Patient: sex F, age 61
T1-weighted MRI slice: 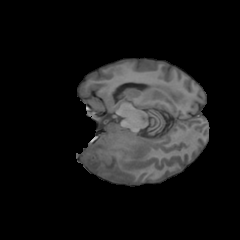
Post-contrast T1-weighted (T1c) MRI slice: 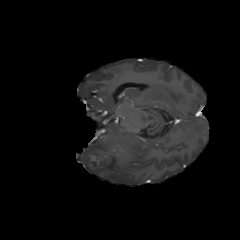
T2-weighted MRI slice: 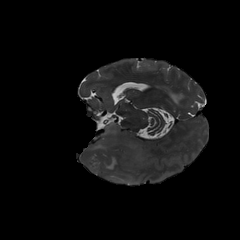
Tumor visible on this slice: yes
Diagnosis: Glioblastoma, IDH-wildtype
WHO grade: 4